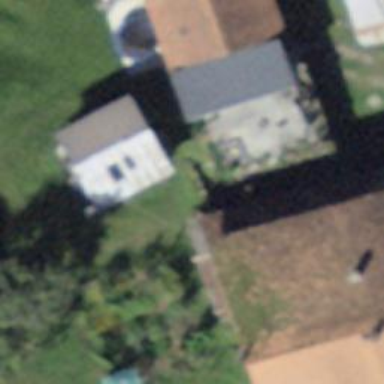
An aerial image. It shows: Shed building.